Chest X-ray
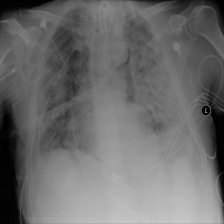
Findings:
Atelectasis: negative
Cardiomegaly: negative
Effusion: negative
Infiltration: positive
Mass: negative
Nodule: negative
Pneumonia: negative
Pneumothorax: negative
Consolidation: negative
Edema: negative
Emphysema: negative
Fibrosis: negative
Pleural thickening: negative
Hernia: negative